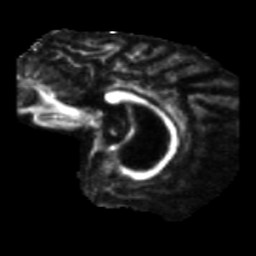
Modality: FA
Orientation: sagittal
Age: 55
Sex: male
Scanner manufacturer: siemens
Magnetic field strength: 3 T
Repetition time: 5.47 s
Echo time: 0.0854 s